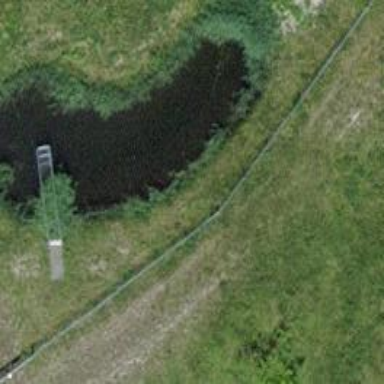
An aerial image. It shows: Peaceful pond surrounded by nature.